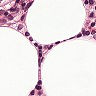
Metastatic tissue present: no